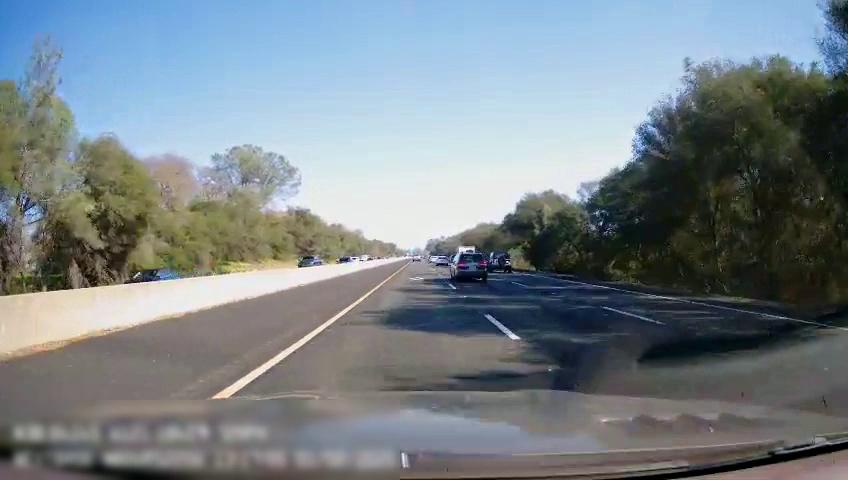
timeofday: Day
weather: Sunny
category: Drivable Space
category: Vehicles | Car
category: Vehicles | Truck
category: Vehicles | Car
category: Vehicles | SUV
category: Vehicles | SUV
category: Vehicles | SUV
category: Vehicles | SUV
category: Vehicles | Van
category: Vehicles | Car
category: Vehicles | Car
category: Lanes | Current Lane
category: Lanes | Current Lane
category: Lanes | Alternate Lane
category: Lanes | Alternate Lane